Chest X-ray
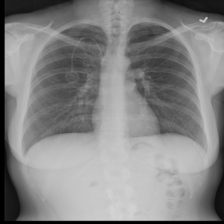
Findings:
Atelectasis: negative
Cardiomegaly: negative
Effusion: negative
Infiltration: negative
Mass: negative
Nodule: negative
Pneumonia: negative
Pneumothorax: negative
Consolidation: negative
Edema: negative
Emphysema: negative
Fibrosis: negative
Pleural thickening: negative
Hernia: negative